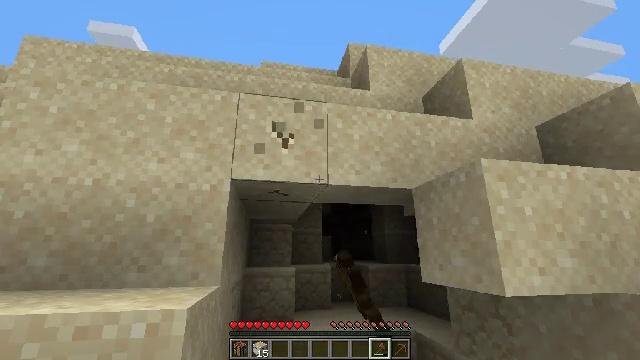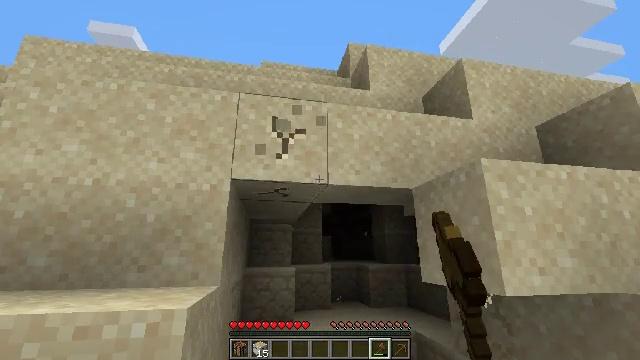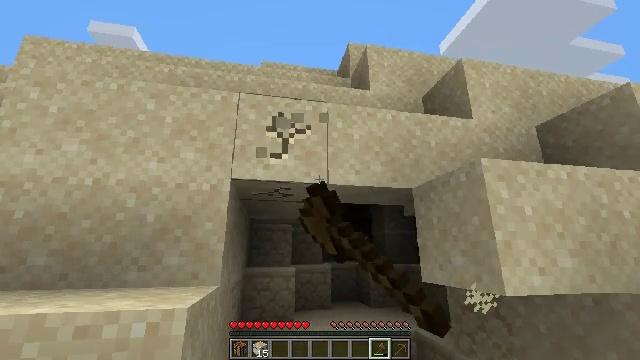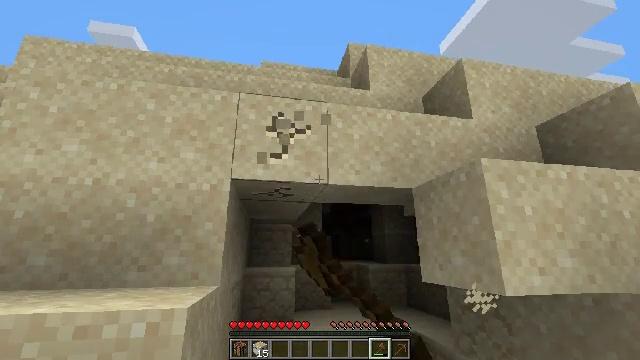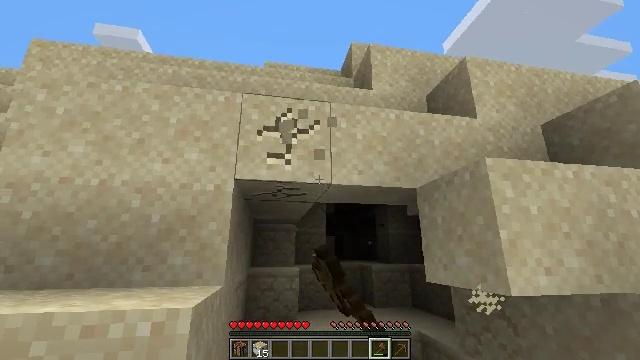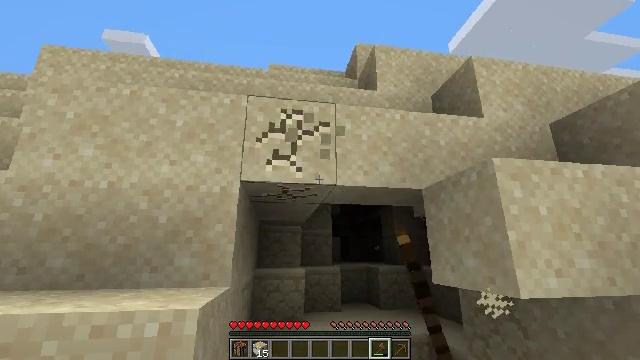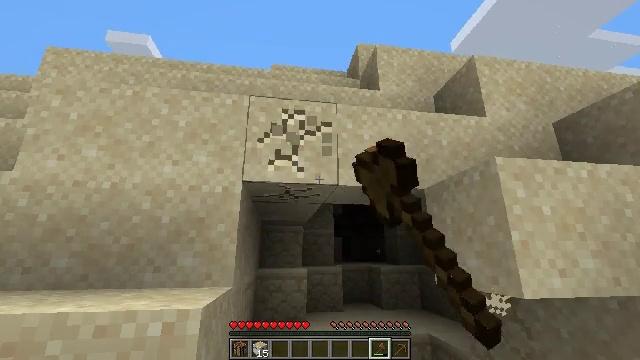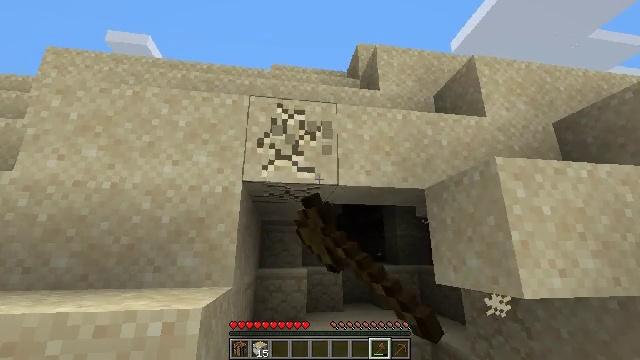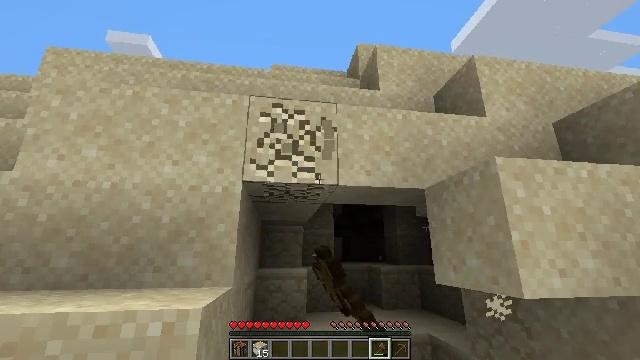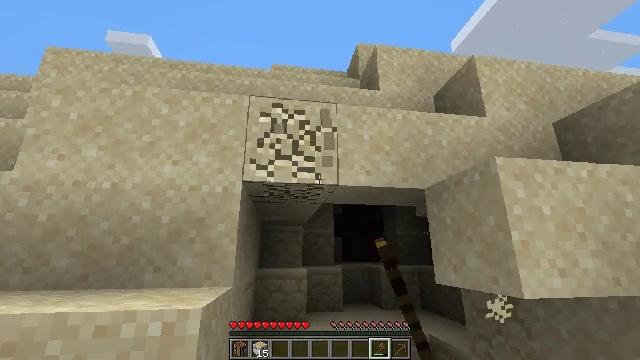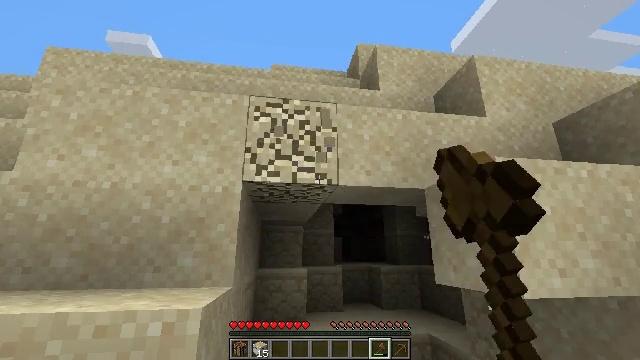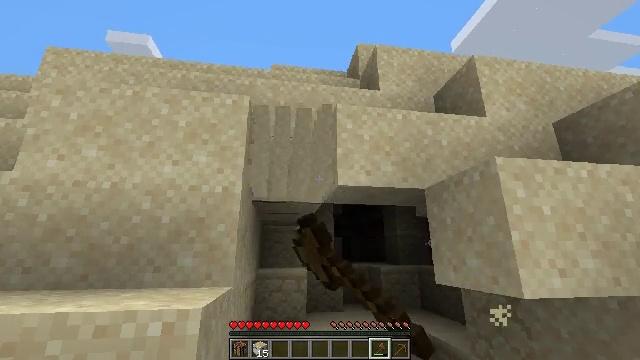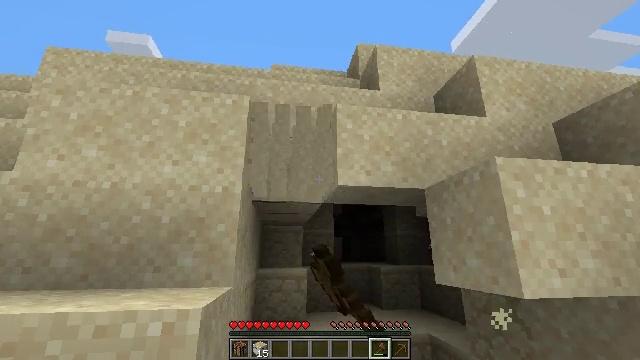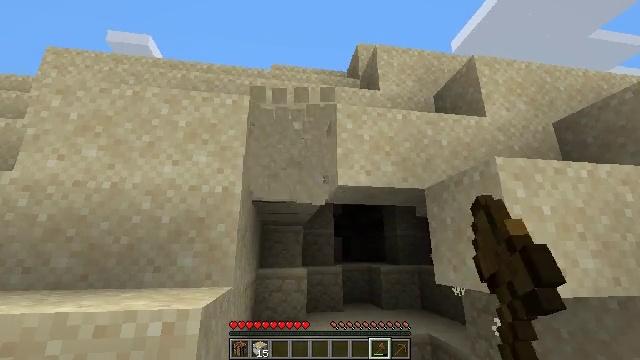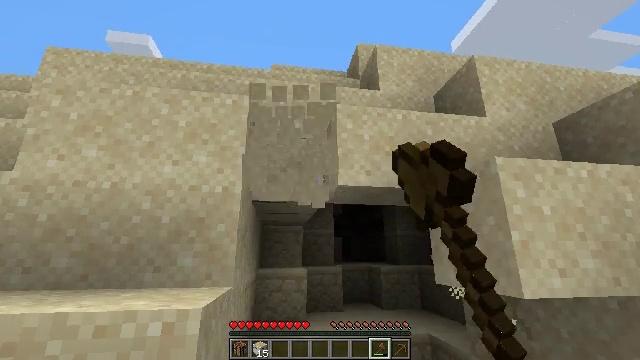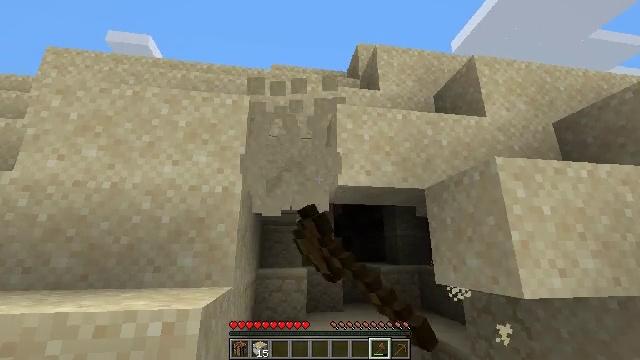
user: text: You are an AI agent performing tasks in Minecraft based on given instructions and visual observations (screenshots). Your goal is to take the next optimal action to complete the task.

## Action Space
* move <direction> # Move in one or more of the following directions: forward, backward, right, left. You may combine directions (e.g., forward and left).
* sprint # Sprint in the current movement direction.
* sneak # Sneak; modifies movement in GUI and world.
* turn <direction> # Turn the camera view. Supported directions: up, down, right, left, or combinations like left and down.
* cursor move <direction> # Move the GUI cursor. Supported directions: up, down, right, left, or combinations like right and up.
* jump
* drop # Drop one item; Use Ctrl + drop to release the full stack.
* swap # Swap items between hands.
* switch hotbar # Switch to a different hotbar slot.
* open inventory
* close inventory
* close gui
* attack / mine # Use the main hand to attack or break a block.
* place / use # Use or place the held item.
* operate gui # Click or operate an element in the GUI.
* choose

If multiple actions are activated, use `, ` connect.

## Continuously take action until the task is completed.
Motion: motion action
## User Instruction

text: Gather sand from the desert.
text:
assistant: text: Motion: sneak, attack / mine
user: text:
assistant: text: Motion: sneak, attack / mine
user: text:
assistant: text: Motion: sneak, attack / mine
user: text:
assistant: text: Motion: sneak, attack / mine
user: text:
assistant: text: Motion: sneak, turn left, attack / mine
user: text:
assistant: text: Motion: sneak, attack / mine
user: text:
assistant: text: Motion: sneak, attack / mine
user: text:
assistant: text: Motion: sneak, attack / mine
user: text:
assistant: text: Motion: sneak, attack / mine
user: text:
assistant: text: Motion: sneak, attack / mine
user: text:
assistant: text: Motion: sneak, attack / mine
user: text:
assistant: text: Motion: sneak, attack / mine
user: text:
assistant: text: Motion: sneak, attack / mine
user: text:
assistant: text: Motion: sneak, attack / mine
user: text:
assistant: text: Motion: sneak, attack / mine
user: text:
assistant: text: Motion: sneak, attack / mine